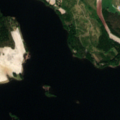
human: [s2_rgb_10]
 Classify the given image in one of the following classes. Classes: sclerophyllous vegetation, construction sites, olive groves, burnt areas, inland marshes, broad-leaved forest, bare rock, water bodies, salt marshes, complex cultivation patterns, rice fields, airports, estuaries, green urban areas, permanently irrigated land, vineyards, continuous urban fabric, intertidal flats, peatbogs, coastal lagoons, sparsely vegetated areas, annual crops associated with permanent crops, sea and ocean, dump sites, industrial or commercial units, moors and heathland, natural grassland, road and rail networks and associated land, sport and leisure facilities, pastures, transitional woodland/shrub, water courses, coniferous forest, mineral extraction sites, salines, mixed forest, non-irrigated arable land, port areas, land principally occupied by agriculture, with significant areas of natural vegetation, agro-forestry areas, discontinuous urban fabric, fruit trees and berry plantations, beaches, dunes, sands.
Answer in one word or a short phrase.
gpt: land principally occupied by agriculture, with significant areas of natural vegetation, water bodies